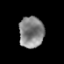
Tissue: prostate
Cell type: T cells
Senescence score: 0.2962
Nuclear area (px): 762
Mean DAPI intensity: 131.395